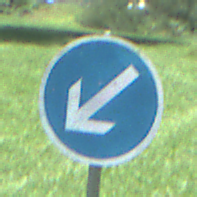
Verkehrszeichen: VorgeschriebeneVorbeifahrtLinks
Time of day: Midday
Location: Outdoor (Nature)
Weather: Clear
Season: Summer
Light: Natural